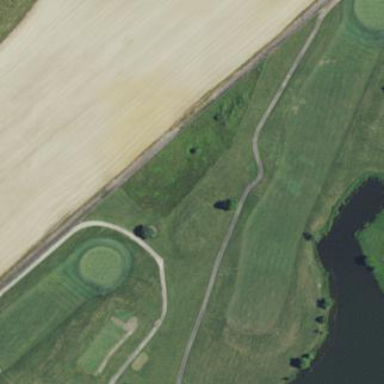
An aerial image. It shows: Scenic golf fairway.